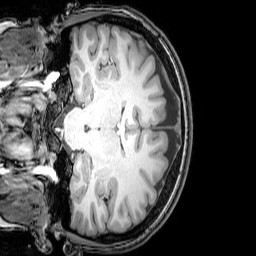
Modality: T1w
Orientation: coronal
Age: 22
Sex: female
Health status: healthy
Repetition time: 0.081 s
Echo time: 0.037 s